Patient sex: M
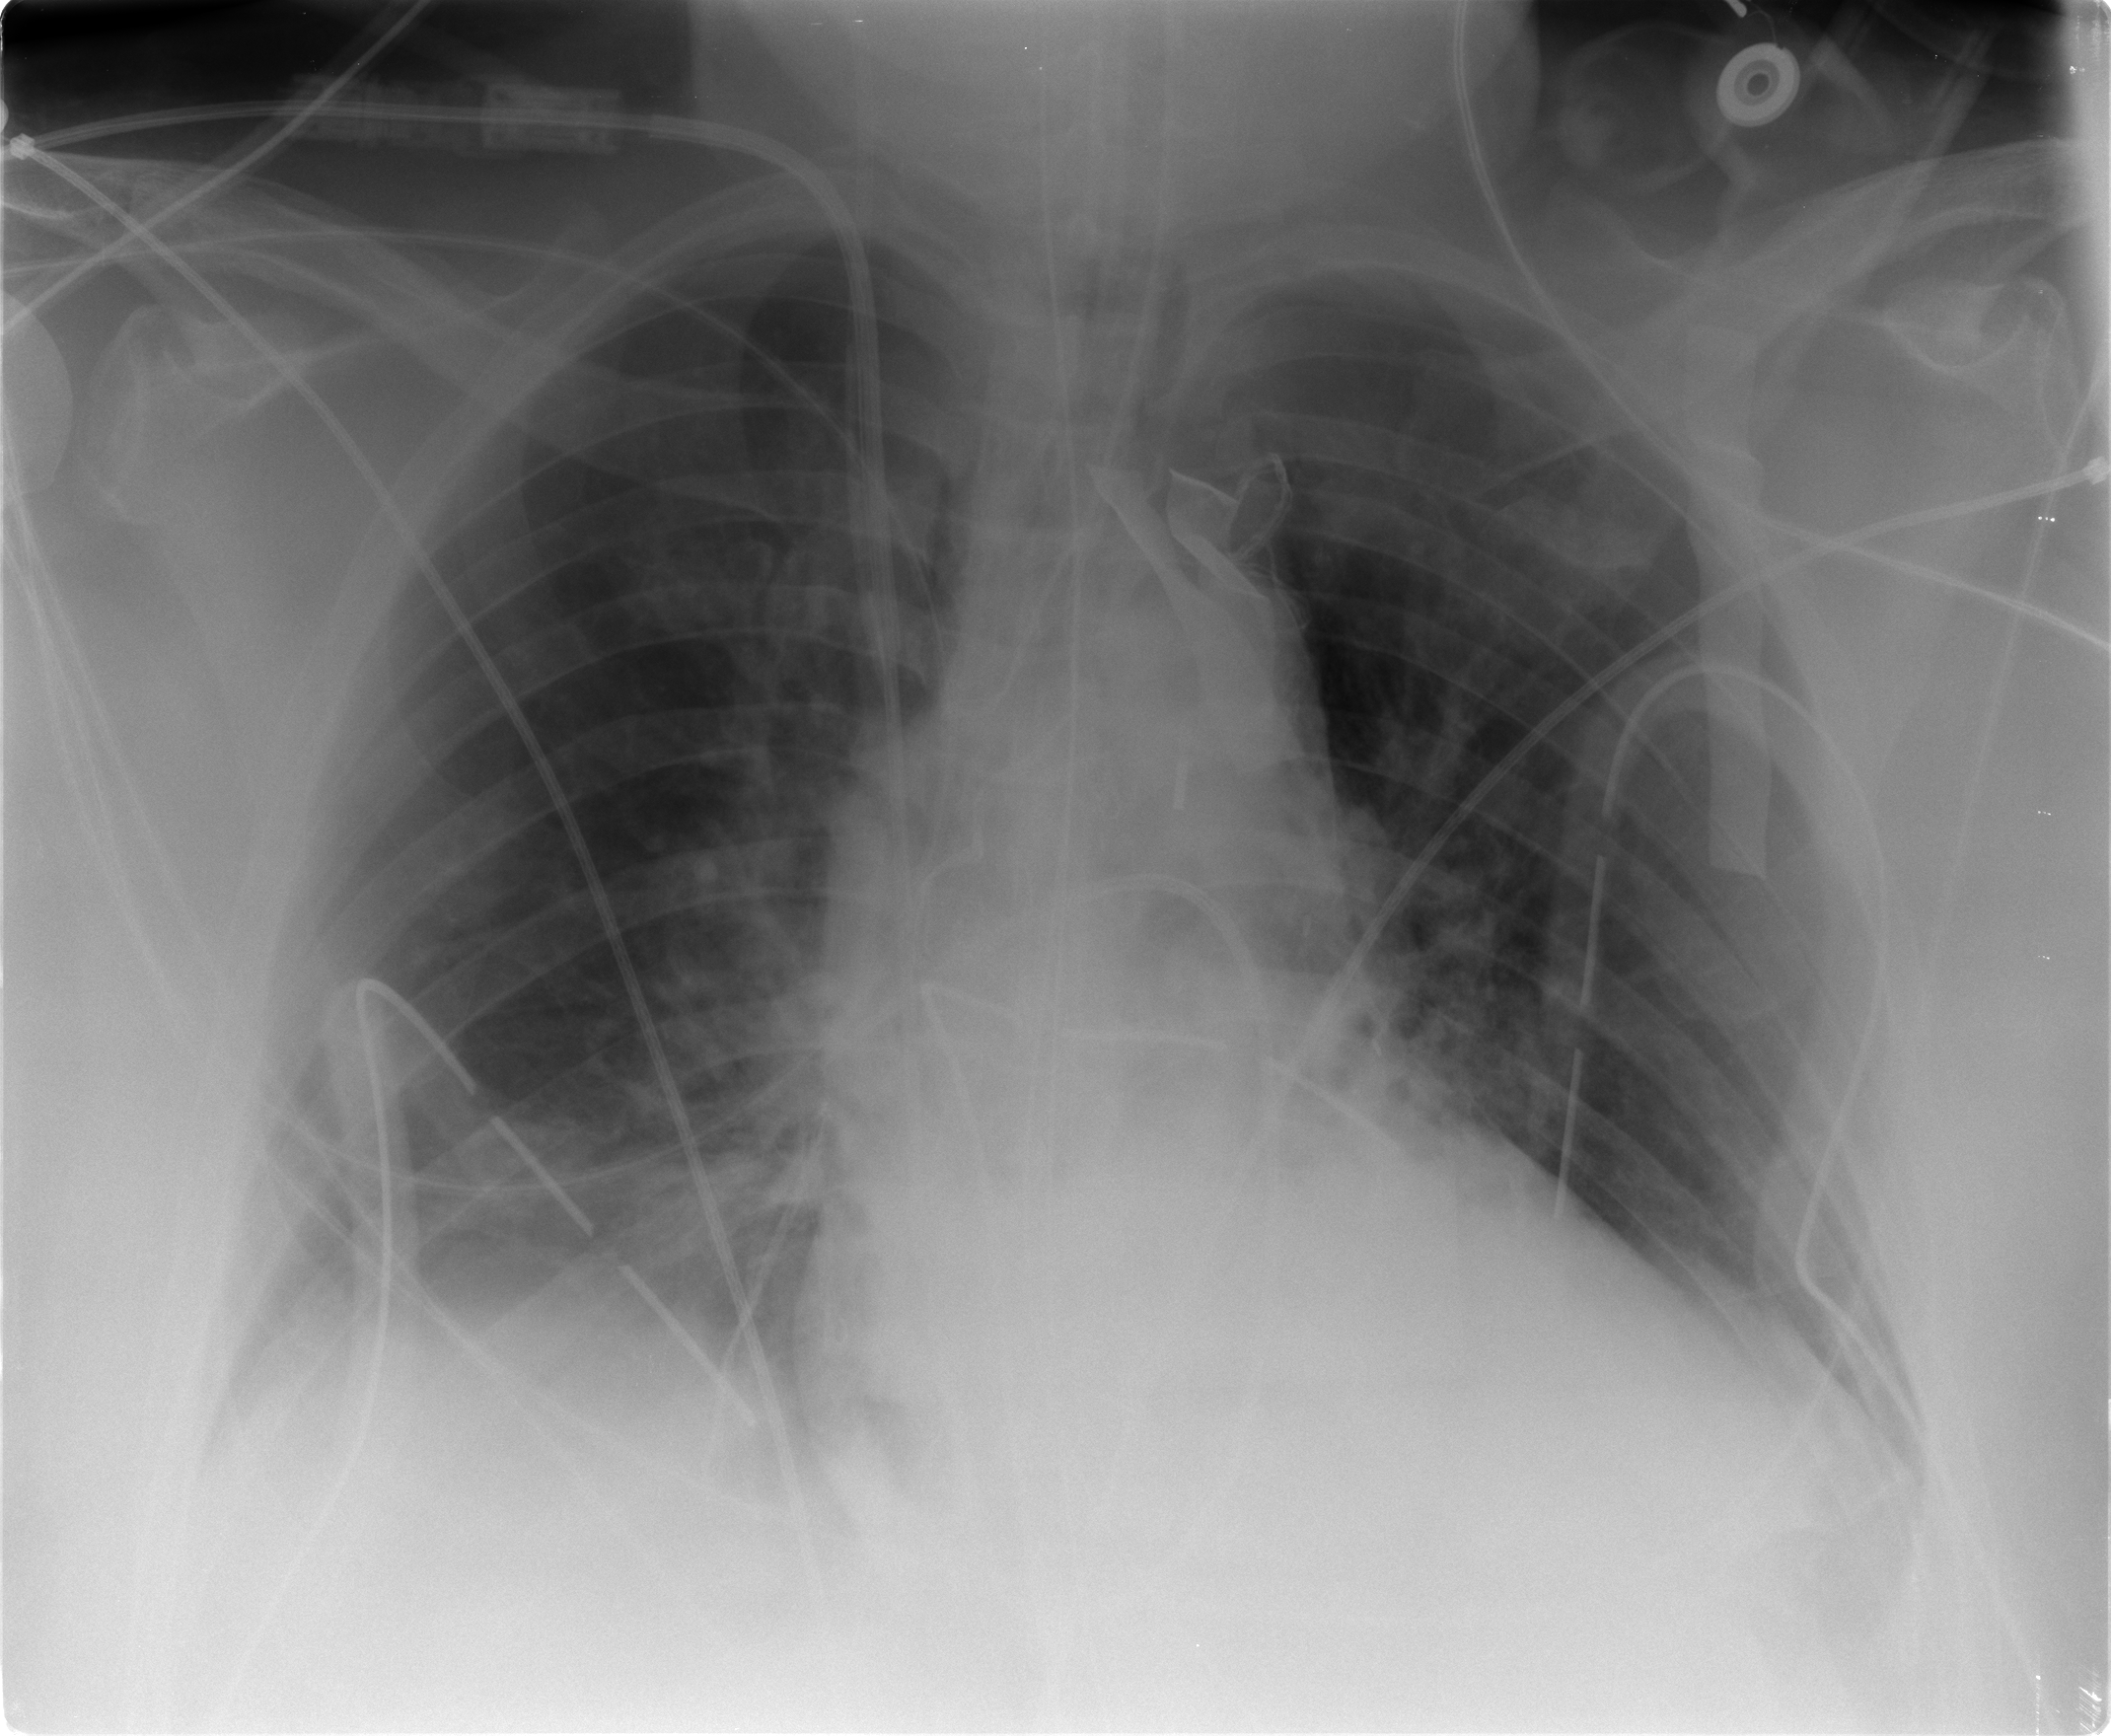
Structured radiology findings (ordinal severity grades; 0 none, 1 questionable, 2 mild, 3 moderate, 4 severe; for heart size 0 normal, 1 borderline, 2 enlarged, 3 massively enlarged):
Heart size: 1
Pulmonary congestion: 1
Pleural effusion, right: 2
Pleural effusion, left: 1
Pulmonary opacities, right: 0
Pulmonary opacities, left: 0
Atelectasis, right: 2
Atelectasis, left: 2